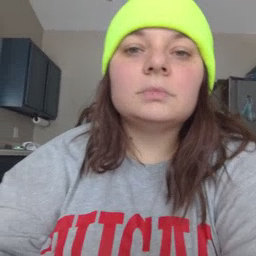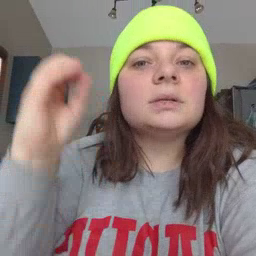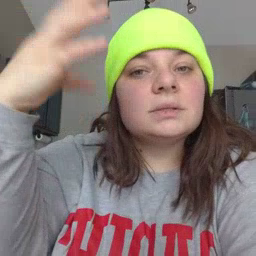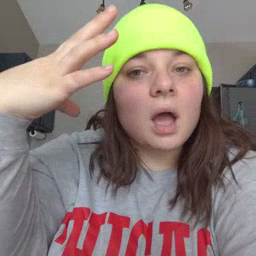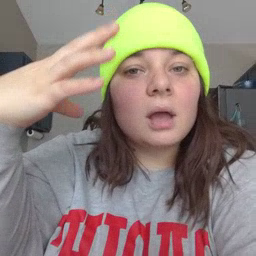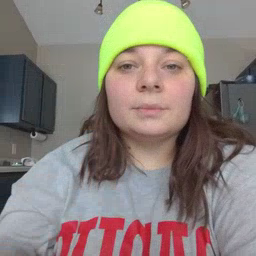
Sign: sun